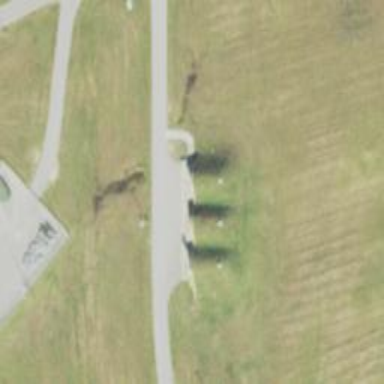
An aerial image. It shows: Military bunker.